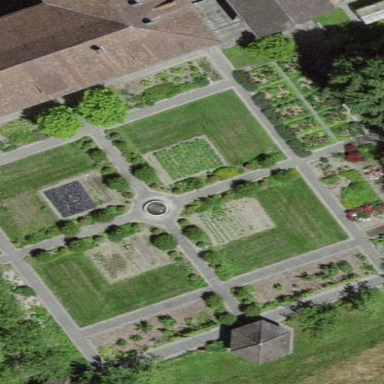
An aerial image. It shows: Lovely park for leisure and relaxation.